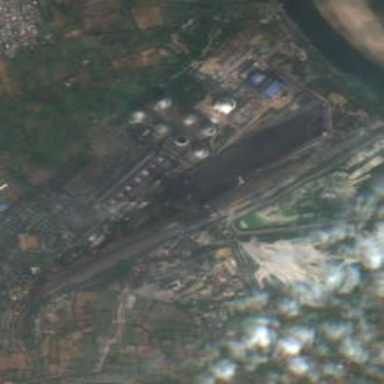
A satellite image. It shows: Industrial area with coal-powered plant.